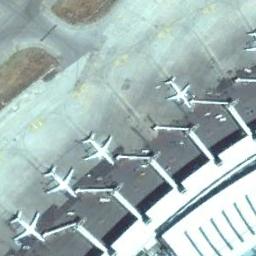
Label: airplane